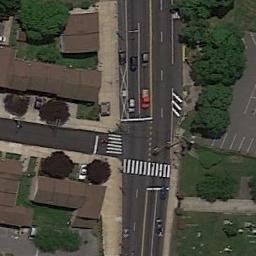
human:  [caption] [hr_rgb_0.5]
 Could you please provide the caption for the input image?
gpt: There are several moving vehicles on the road at the intersection, With many buildings and some trees around the intersection .

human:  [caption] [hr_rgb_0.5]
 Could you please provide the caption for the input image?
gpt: There are many trees near the intersection .

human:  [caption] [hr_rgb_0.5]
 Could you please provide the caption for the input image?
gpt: There are many cars at the intersection .

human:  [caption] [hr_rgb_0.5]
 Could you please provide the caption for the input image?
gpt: An intersection with sparse traffic located in a residential area with some green areas .

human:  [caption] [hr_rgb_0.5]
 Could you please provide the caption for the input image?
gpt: There are some brown buildings and green trees beside the intersection .